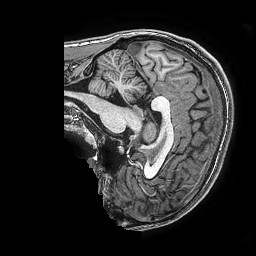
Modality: T1w
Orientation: sagittal
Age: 16
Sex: male
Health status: ill
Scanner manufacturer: ge
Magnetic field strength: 3 T
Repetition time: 0.0077 s
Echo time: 0.003436 s